Field crop: tomato
Growth stage: 1
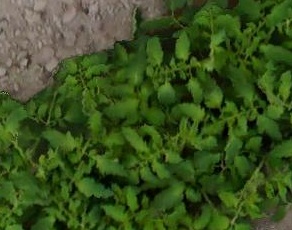
Species: tomato